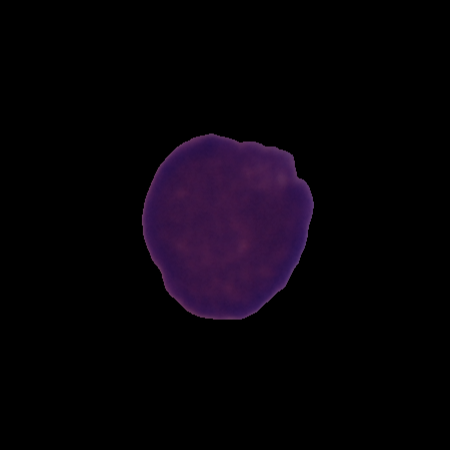
Label: cancer